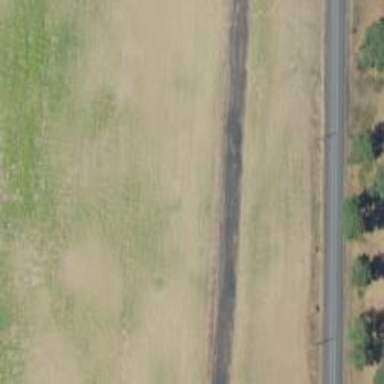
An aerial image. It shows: Runway surface made of asphalt at airport.